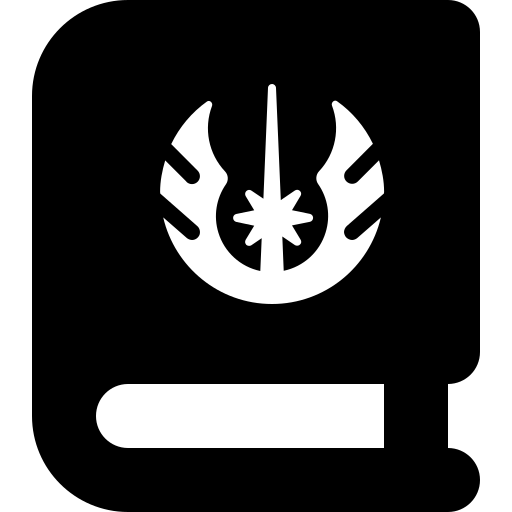
Tags: icon, FontAwesome, fa-icon, solid, book, journal, whills